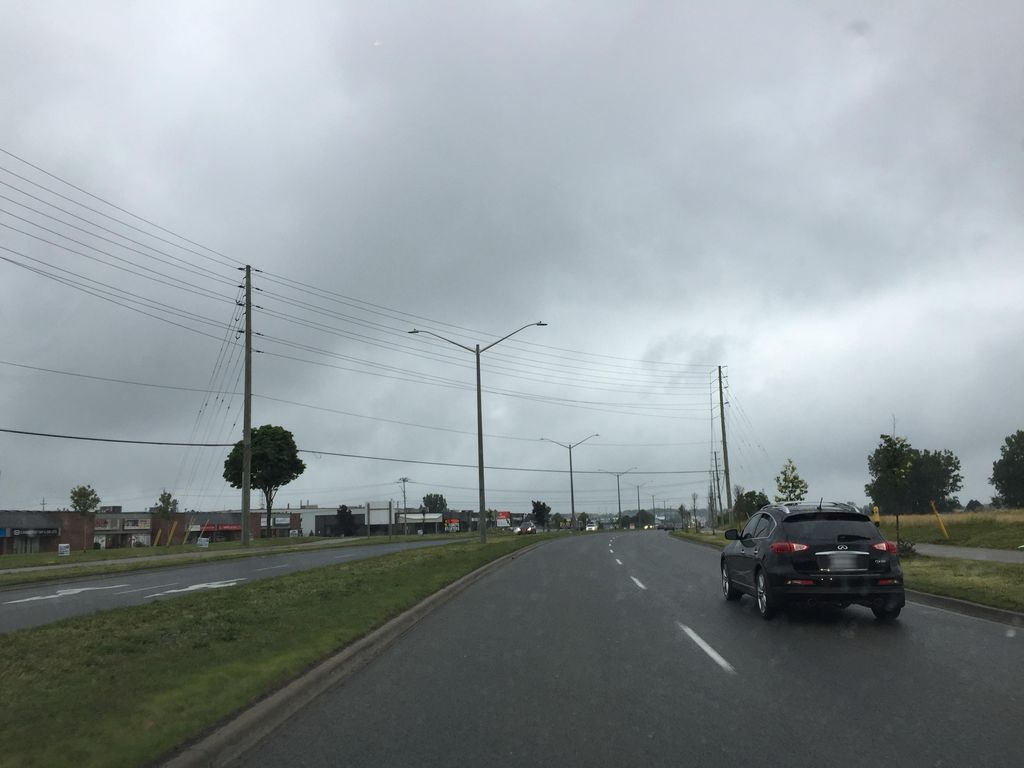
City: kitchener-waterloo